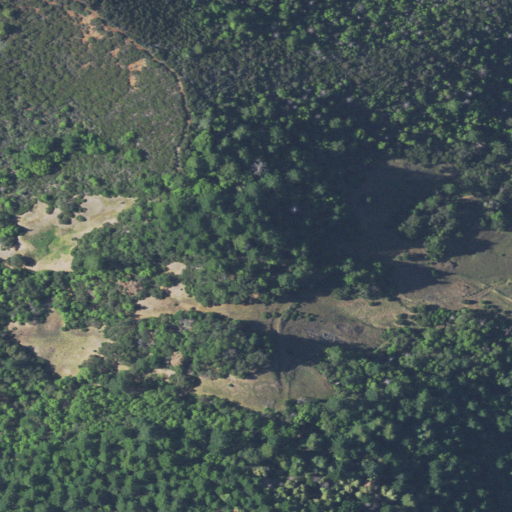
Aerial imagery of gap in California named Wire Gate Saddle containing evergreen forest, shrub, grassland, and mixed forest